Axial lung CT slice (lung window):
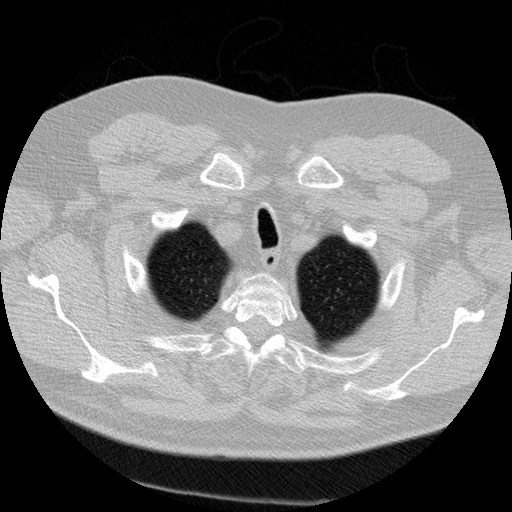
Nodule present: no